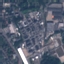
Label: Industrial